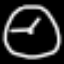
Label: clock